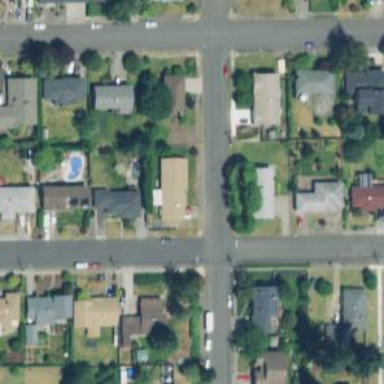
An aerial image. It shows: Residential road with sidewalk on the left.